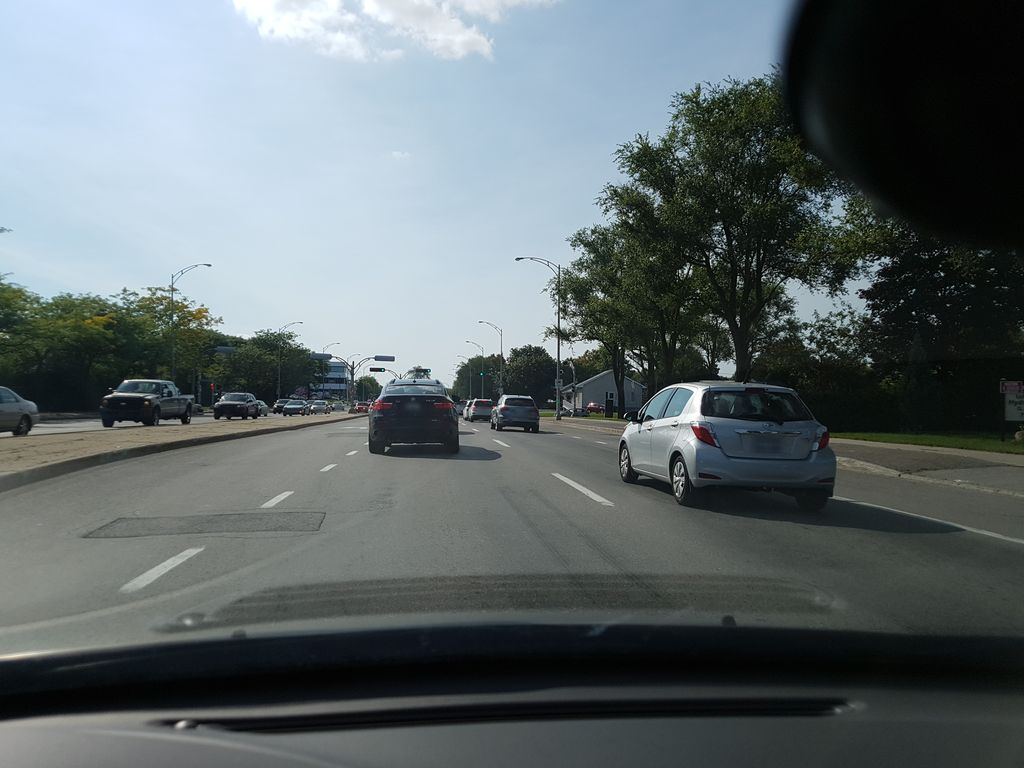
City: ottawa-gatineau